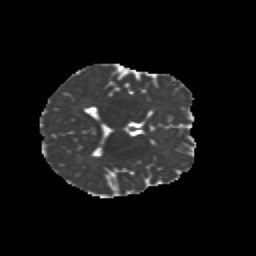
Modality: MD
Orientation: axial
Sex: female
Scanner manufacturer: siemens
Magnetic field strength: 3 T
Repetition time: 5 s
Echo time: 0.071 s